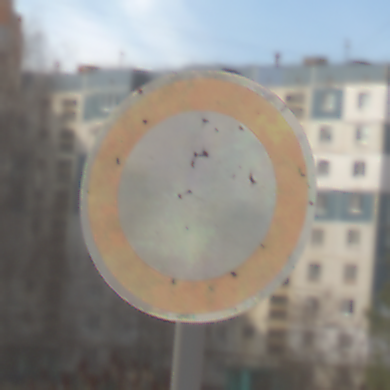
Verkehrszeichen: VerbotFahrzeugeAllerArt
Umgebung: Outdoor, Urban
Tageszeit: MorningAfternoon
Wetter: PartlyCloudy
Licht: Natural
Jahreszeit: NotSpecified
Kontrast: HighContrast